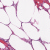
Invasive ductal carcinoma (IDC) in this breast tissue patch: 0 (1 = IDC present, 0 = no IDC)